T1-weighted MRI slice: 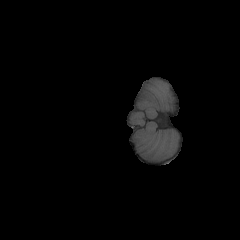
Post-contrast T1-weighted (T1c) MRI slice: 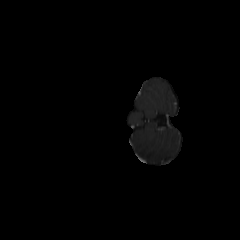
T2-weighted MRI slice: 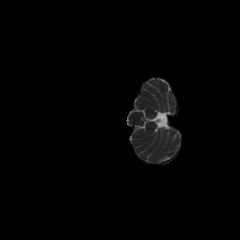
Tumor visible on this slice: no